Question: I'm reading <URL>.
So I don't understand this custom service path from a Solution/Project perspective in the location element.
Here's how my current Solution looks:

Just a bit about the above pic. The MVC project that I created is that one I outlined in orange. I added then the ServiceStack projects I'll need to work with (we want to work with the actual code from SS, not binaries).
So now I'm looking back at the web.config that sits in my MVC proj as you can see in the pic which is open. So this "/api" for example, so what is that referring to? Like Our "Service" that we are gonna expose is in a different project ..you see that at the top, the project Called ServiceInterface.
I'm trying to understand how this works for the location. Location of what and how would I set that up in my solution here just for example?
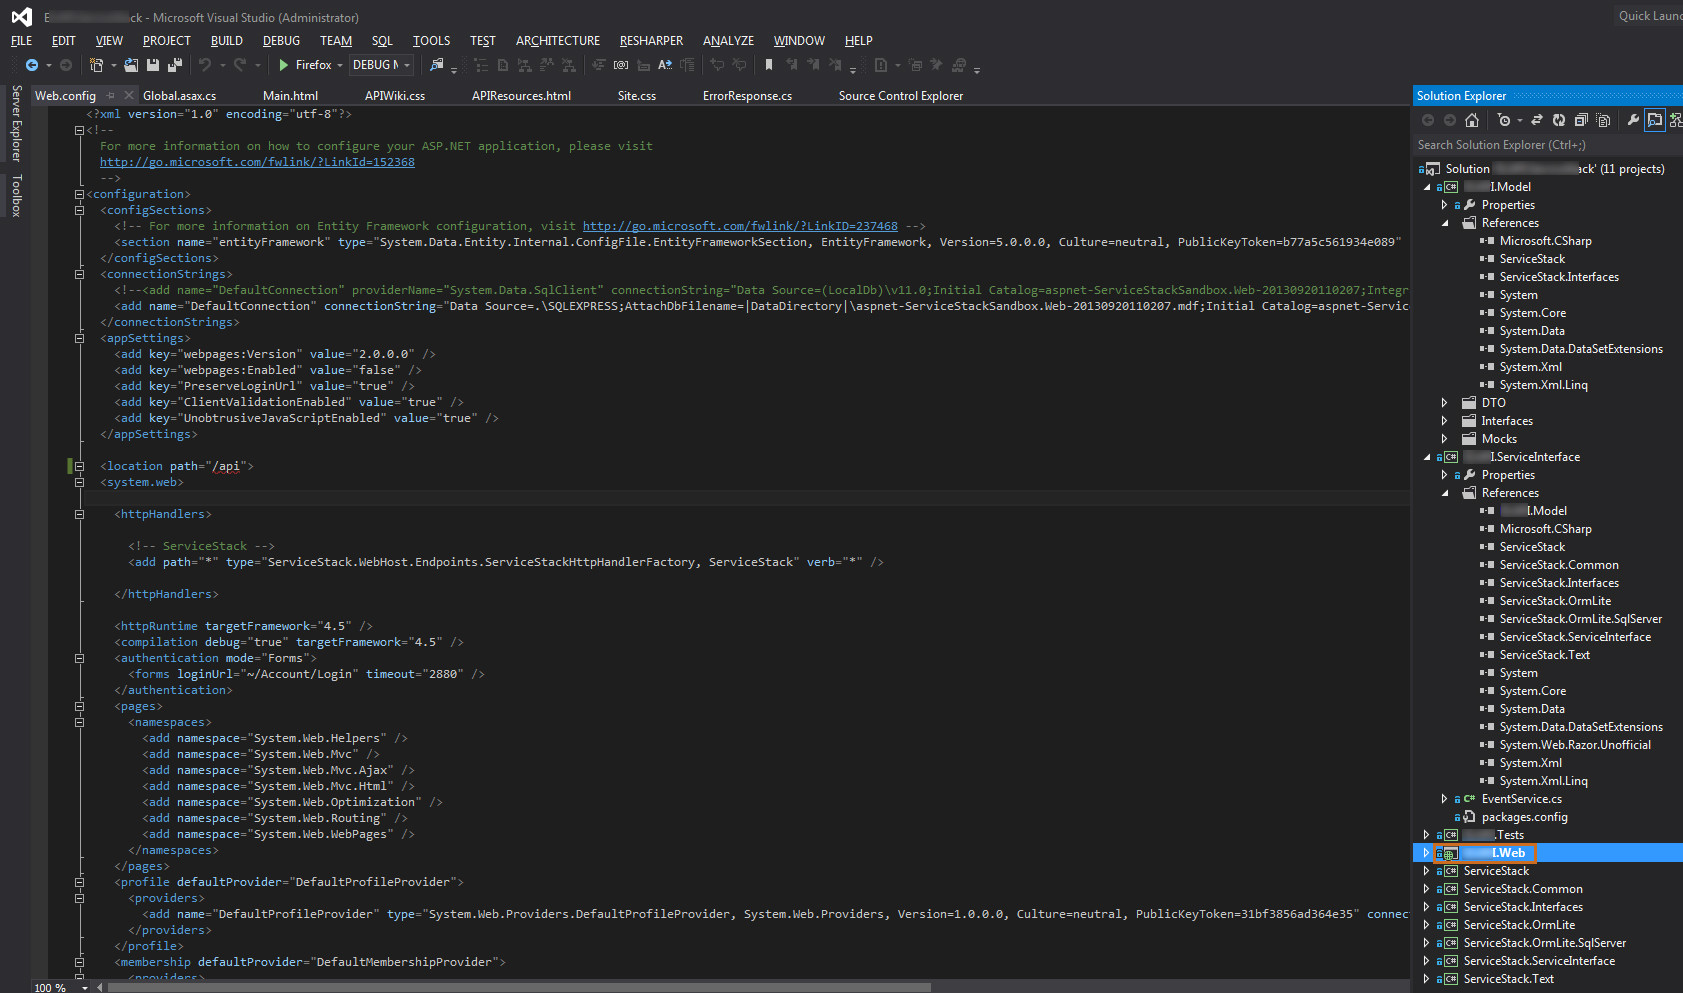
Answer: @CoffeeAddict
sorry, but as a simple ServiceStack user like you, I feel the need to tell you
that it is good to have a lot of questions, but
1. Here is not private support, please make meaningful questions for all the others.
2. Don't waste time of mythz. We expect from him to deliver the new ServiceStack version.
If he is successful, all of us we will be too.
P.M
down in the page that you mentioned <URL>
there is an example of config <URL>.
Maybe it is not appropriate for you, but it is not true, that there is not example.
Also, these questions
<URL>
<URL>
the following is from you at Sept 25. It was answered from mythz.
<URL>
Maybe you are not satisfied of course, but what to do about ? nothing.
check this also
<URL>
Here
a user's blog post <URL>
and his sample project in githup <URL>